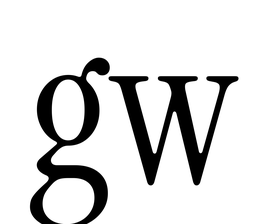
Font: InstrumentSerif-Regular